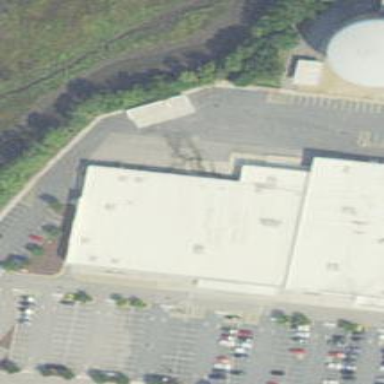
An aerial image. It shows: Commercial building.